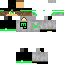
A male human skin with medium skin, wearing brown long hair dressed in a blue hoodie and black pants, featuring a closed mouth.